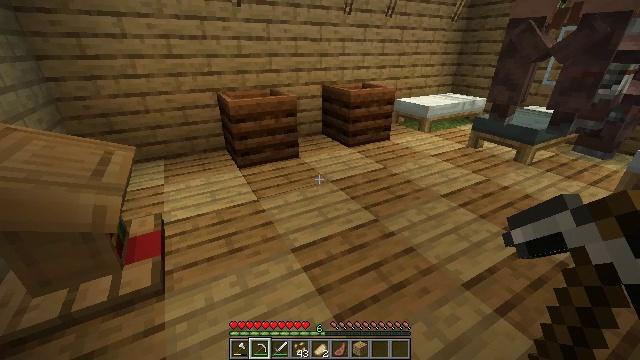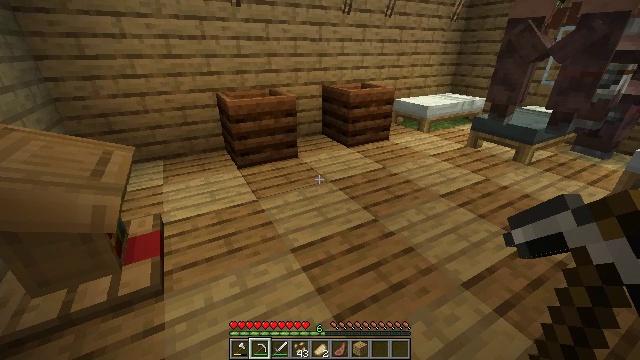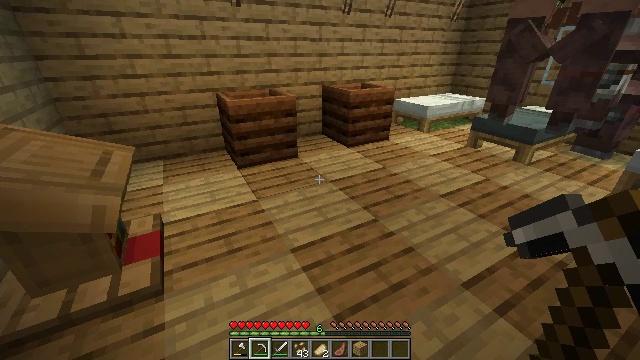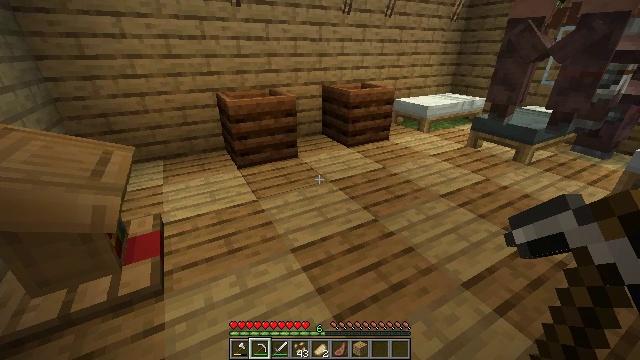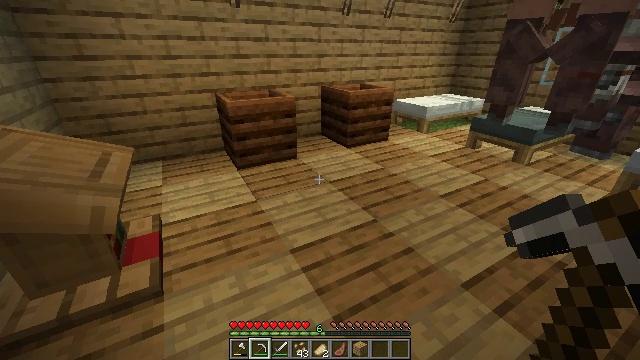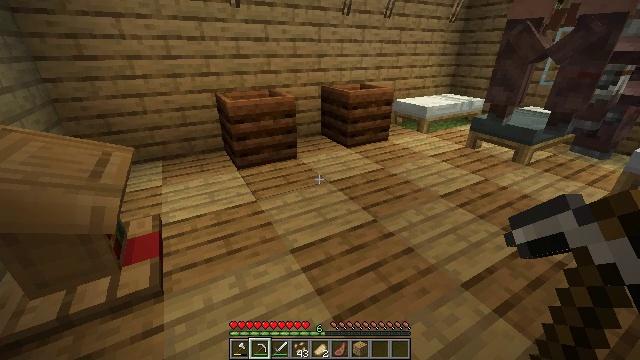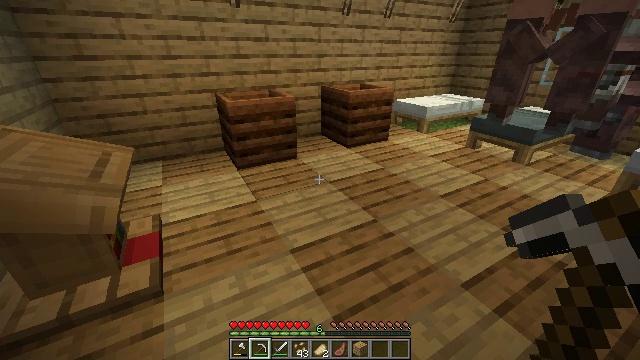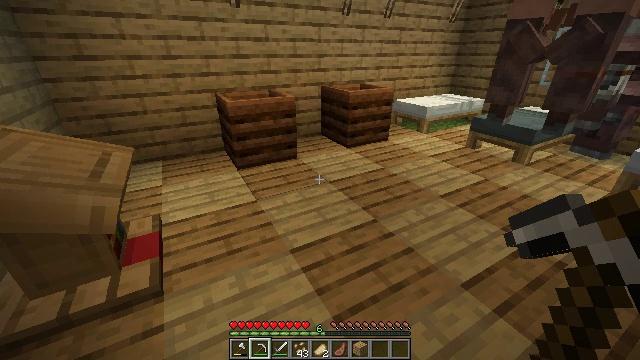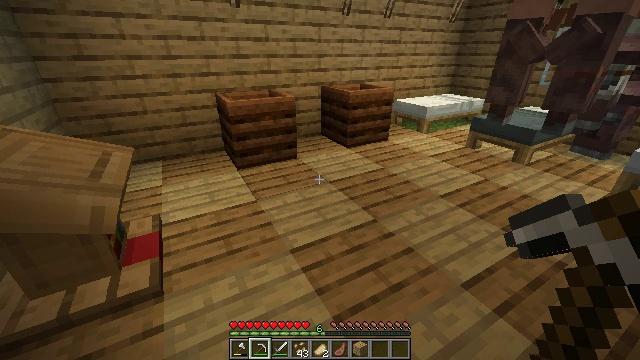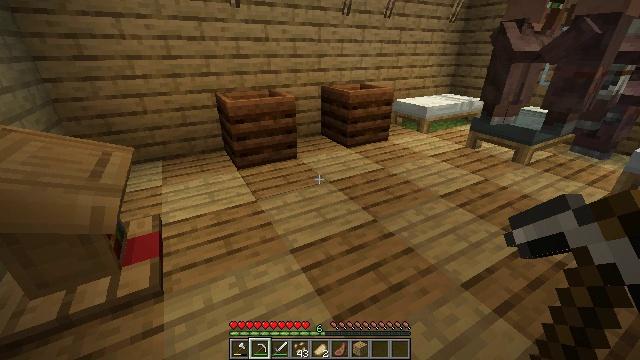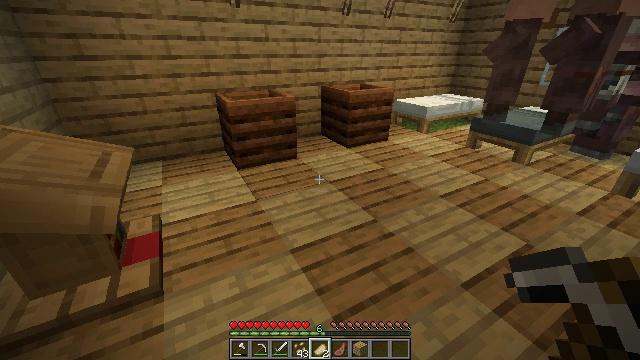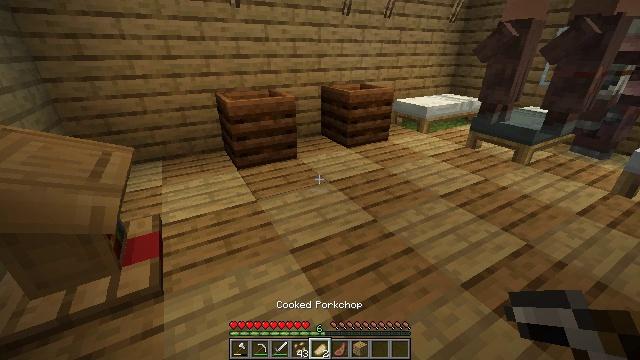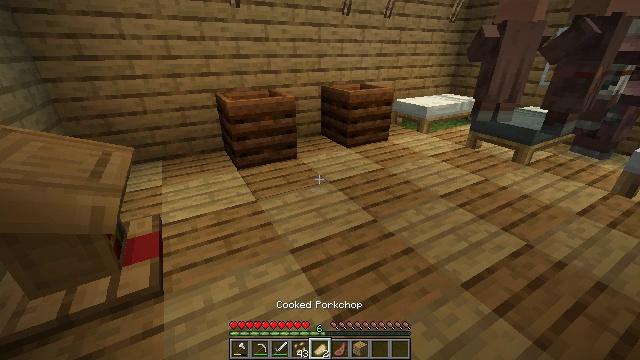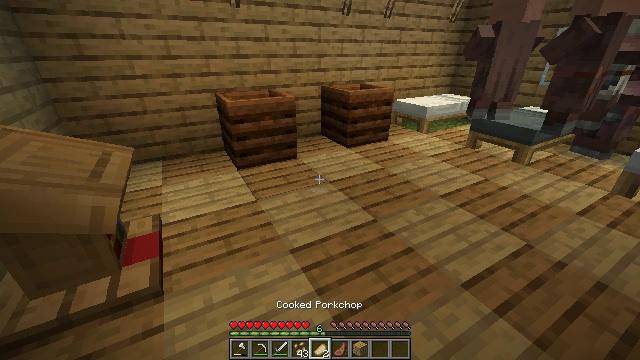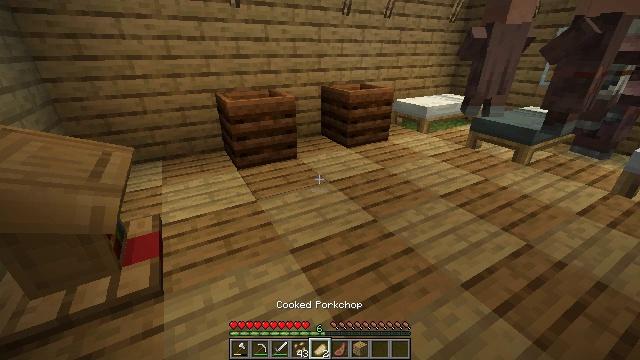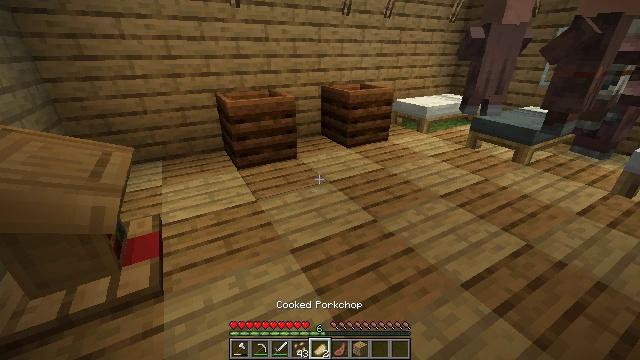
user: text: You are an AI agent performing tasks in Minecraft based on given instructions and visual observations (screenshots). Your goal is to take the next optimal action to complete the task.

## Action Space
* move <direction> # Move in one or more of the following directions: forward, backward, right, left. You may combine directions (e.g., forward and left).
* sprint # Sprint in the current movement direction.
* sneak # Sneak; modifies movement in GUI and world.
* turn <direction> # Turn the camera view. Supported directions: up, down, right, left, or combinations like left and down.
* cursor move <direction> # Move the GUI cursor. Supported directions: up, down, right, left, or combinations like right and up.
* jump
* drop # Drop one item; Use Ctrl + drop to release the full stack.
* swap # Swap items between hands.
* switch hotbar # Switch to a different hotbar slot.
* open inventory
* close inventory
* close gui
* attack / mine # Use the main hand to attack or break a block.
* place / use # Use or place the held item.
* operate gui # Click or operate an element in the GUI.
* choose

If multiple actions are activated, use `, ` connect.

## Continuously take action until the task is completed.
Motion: motion action
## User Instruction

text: Remove a cooked porkchop from the inventory.
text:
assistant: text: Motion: no_op
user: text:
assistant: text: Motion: no_op
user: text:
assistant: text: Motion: no_op
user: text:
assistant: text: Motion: no_op
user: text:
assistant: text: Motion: no_op
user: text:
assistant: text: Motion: no_op
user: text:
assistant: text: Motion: no_op
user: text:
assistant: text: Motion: no_op
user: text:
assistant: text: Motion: no_op
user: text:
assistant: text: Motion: switch to hotbar 4, 5
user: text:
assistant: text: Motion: switch to hotbar 4, 5
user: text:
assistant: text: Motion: switch to hotbar 4, 5
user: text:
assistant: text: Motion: no_op
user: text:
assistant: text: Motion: no_op
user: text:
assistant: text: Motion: no_op
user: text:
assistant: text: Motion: no_op
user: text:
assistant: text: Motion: no_op
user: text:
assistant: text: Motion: no_op
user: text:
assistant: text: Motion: no_op
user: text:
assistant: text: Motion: turn right
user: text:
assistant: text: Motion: turn right
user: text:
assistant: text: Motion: turn right
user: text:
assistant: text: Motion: turn right
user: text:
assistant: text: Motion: turn right
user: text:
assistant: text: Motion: turn right
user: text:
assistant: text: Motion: turn right
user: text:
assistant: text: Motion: turn right and up
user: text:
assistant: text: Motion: turn right
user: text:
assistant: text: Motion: no_op
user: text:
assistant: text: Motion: turn right and up